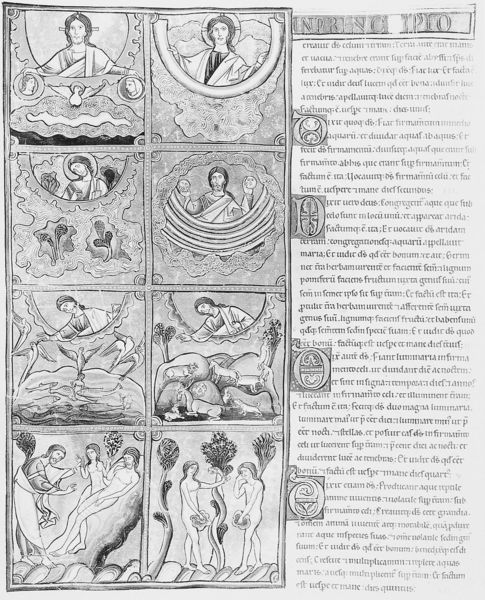
Titel: Souvigny Bibel
Institution: Moulins, Bibliothèque Municipale
Schlagwörter: baum, gott, himmel, mann, nackt, wolken, bäume, menschen, tiere, bibel, steine, taube, vögel, sonne, blatt, apfel, schrift, wellen, bogen, edel, adam, eva, paradies, mond, buch, tauben, initialen, text, schlange, buchen, christus, jesus, sündenfall, eden, vertreibung, schafe, welt, adam und eva, genesis, fische, geist, arche, noah, wunder, heiliger geist, buchmalerei, schöpfung, entstehung, erschaffung der welt, vertreibung aus dem paradies, schaffung, geschcihte, kreation, d, 8